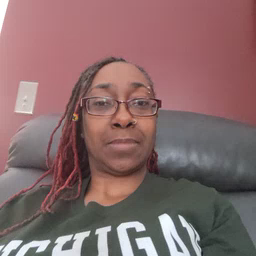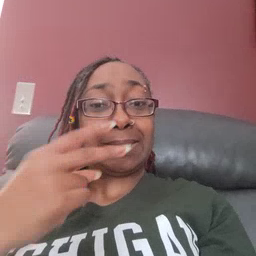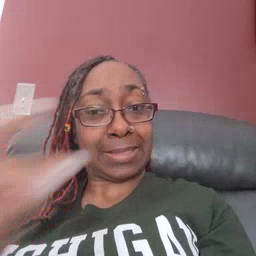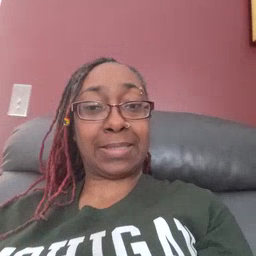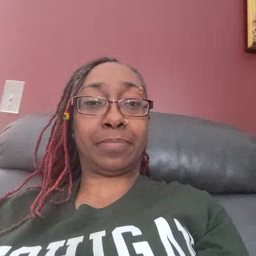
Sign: see